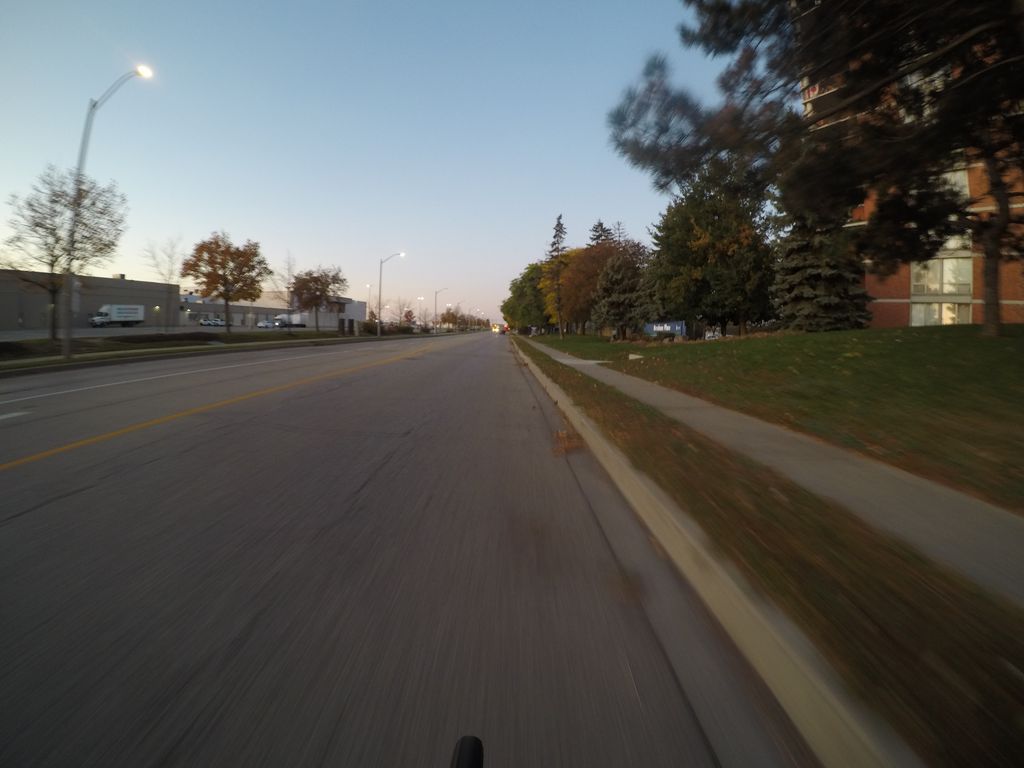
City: kitchener-waterloo